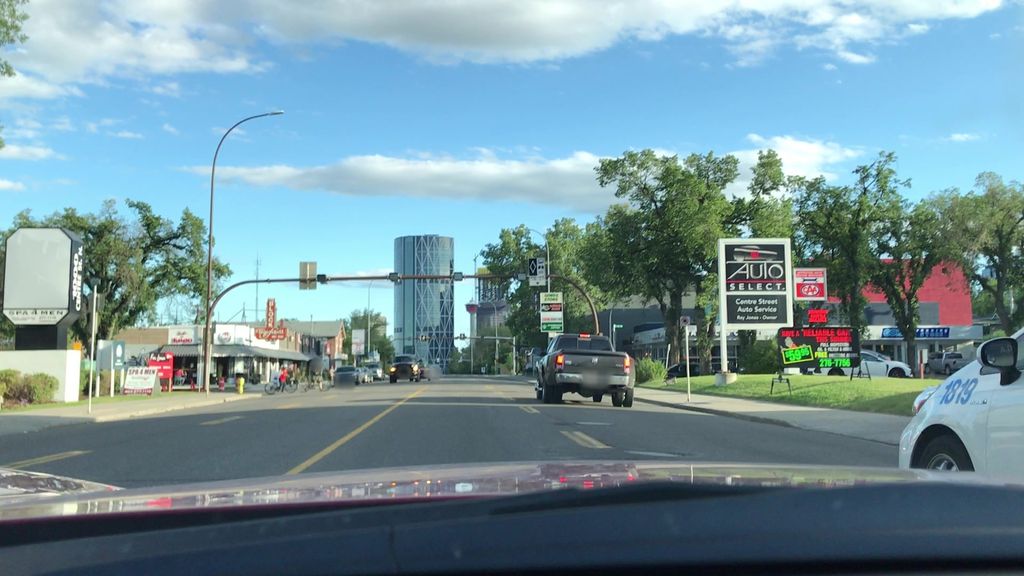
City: calgary